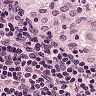
Metastatic tissue present: no